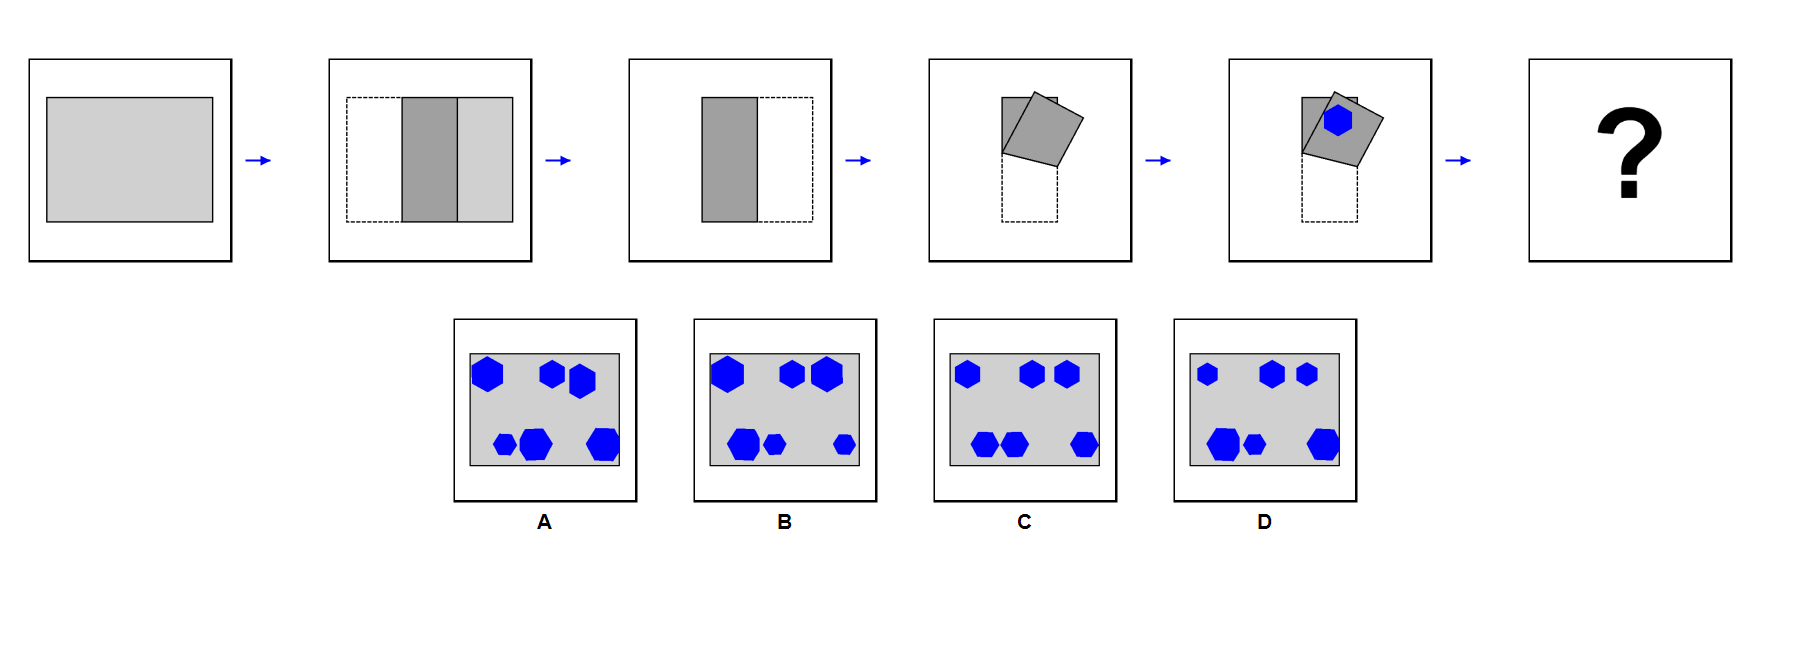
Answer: C